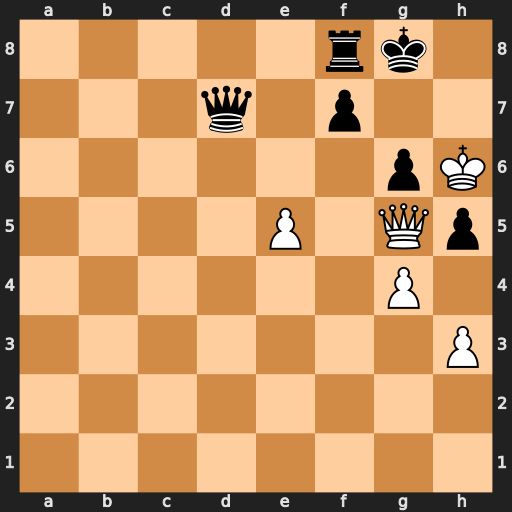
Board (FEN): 5rk1/3q1p2/6pK/4P1Qp/6P1/7P/8/8
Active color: w
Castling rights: -
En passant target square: -
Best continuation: Qf6 Qd2+ g5